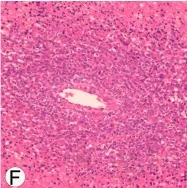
Imaging and immunohistochemical staining related to the pathological diagnosis of malignant solitary fibrous tumor. (F), necrosis can be seen in the tumor, and dense tumor cells can grow around blood vessels around the necrotic area; 100x magnification.
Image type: pathology (immunostaining)